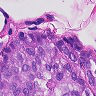
Metastatic tissue present: yes